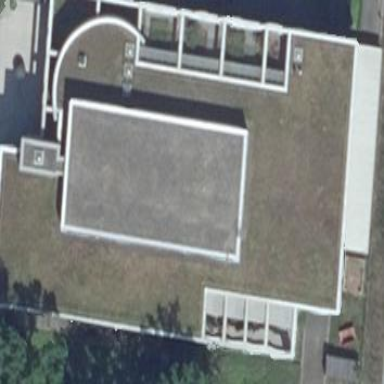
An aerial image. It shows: Commercial building.